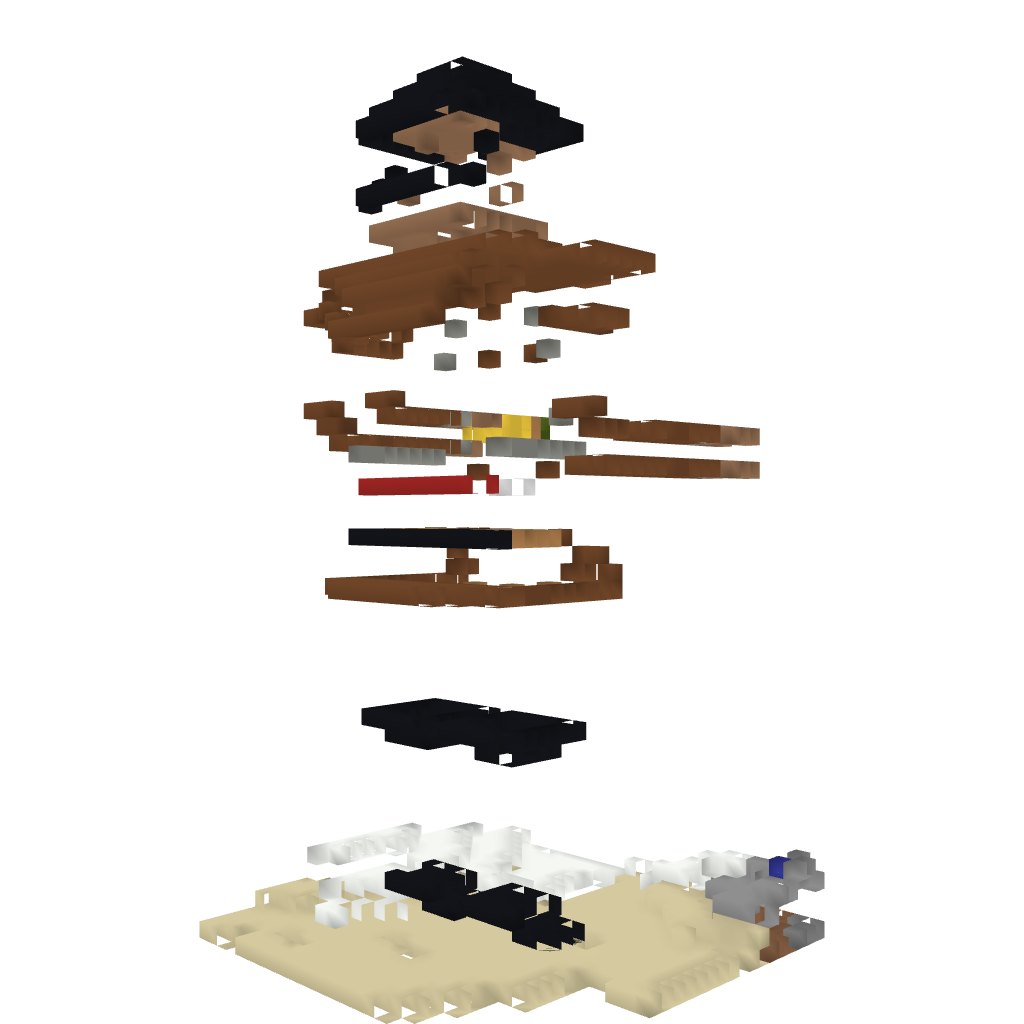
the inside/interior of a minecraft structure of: Dr Who